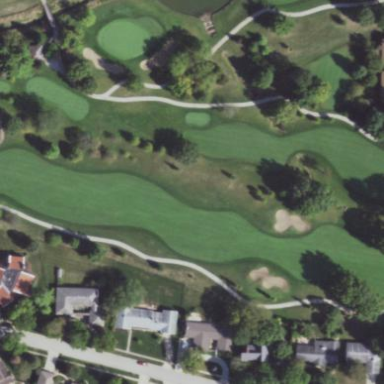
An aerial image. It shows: Scenic golf fairway.